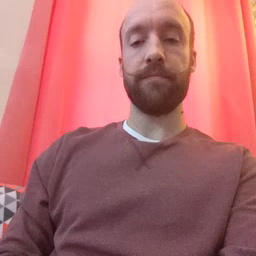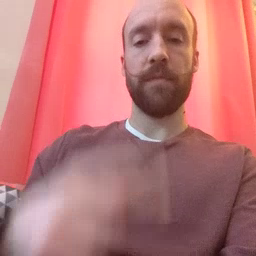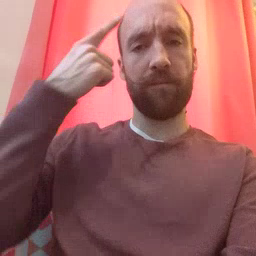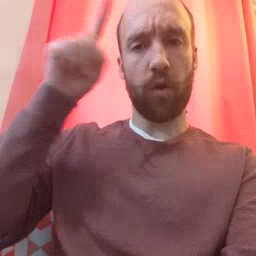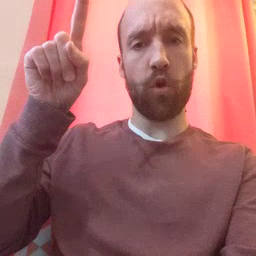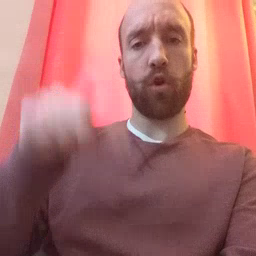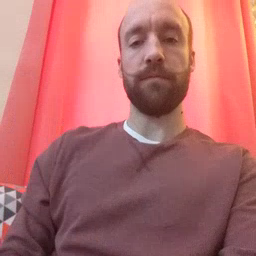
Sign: for